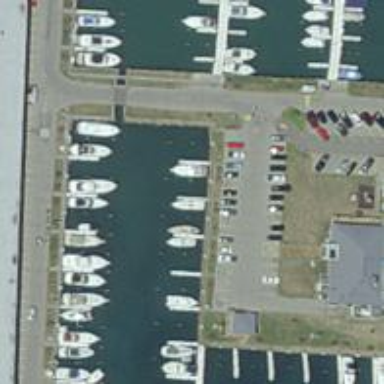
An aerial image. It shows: Marina area for leisure land.